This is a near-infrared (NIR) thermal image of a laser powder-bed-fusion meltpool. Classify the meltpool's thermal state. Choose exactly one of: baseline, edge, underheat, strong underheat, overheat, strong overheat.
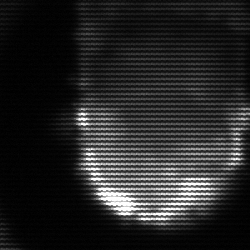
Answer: baseline